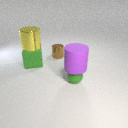
small green rubber sphere to the right of small brown metal cylinder